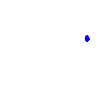
Particle: electron